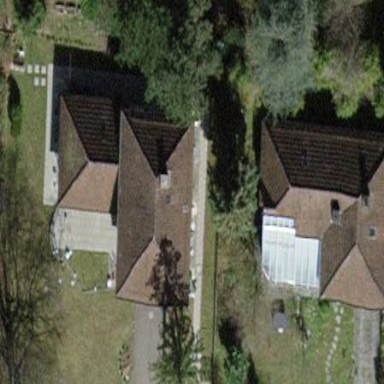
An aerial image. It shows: House with hipped roof.